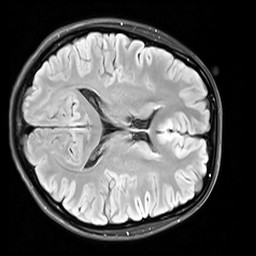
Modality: FLAIR
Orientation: axial
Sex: female
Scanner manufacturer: siemens
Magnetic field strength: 3 T
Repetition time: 10 s
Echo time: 0.09 s